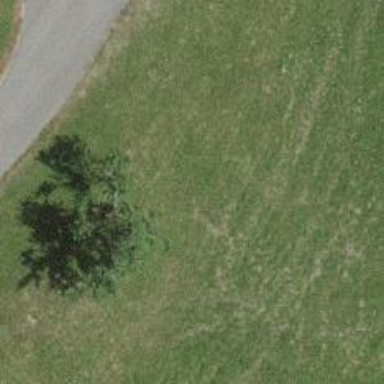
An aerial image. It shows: Beautiful tree in nature.